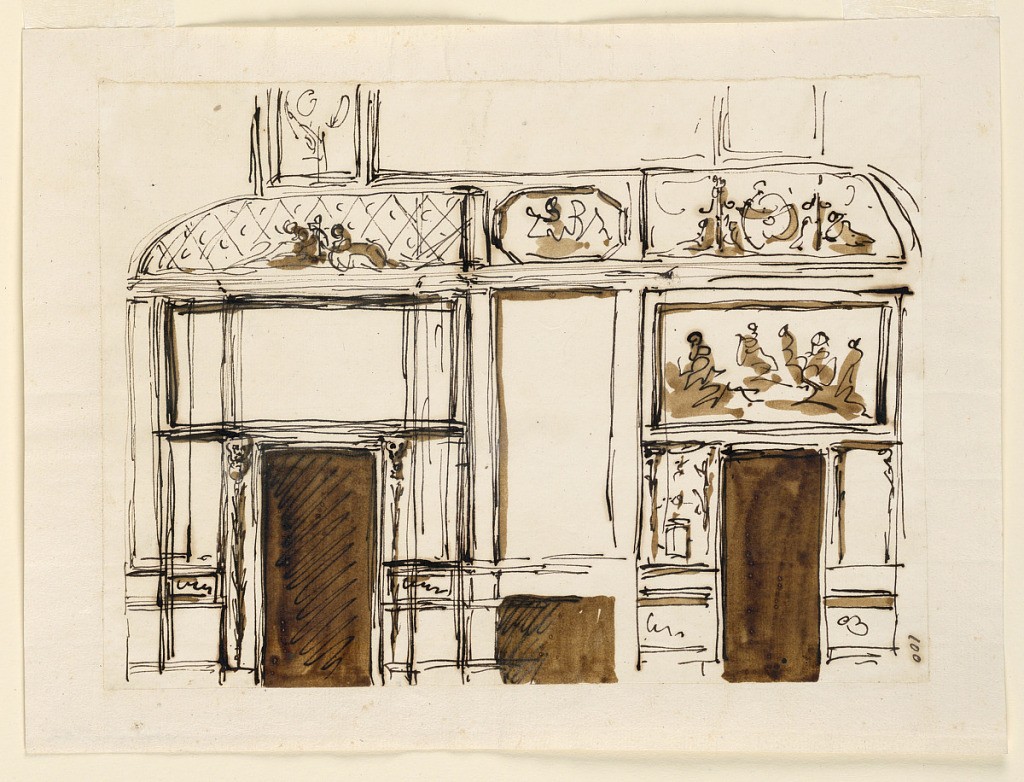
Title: Elevations of a wall, ceiling, mantelpiece
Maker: Giuseppe Barberi, Italian, 1746–1809
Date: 1746–1809
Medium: Pen and brown ink, brush and brown wash on off-white laid paper, lined
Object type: Drawing
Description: Elevations of a wall, ceiling, mantelpiece.